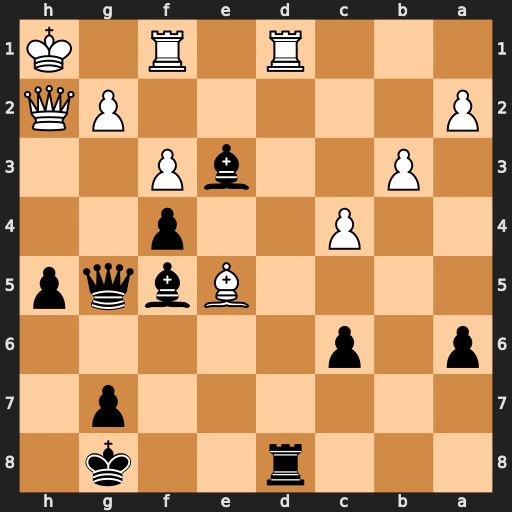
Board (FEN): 3r2k1/6p1/p1p5/4Bbqp/2P2p2/1P2bP2/P5PQ/3R1R1K
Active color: b
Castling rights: -
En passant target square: -
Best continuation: Rxd1 Rxd1 Bc2 Re1 Qxe5